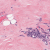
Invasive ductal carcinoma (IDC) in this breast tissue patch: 1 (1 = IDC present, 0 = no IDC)